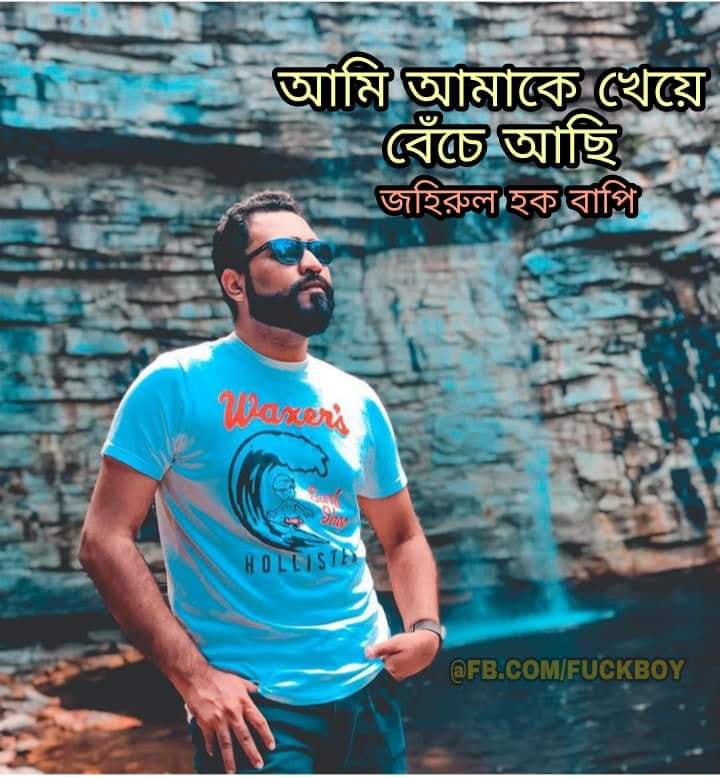
Caption: আমি আমাকে খেয়ে বেঁচে আছি    জহিরুল হক বাপি
Label: hate